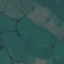
Label: Pasture